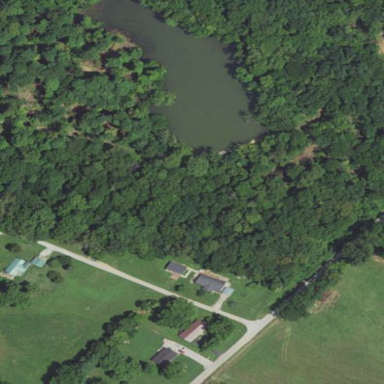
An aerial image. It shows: Serene pond surrounded by nature.